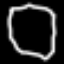
Label: octagon